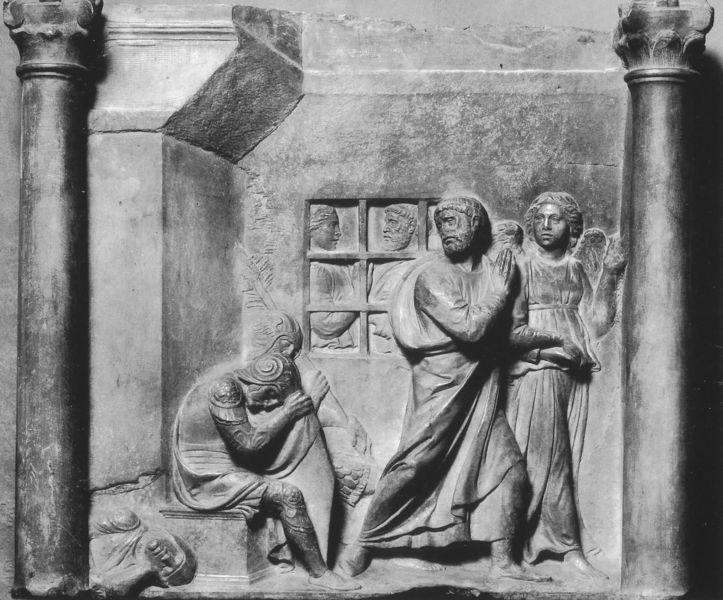
Titel: Befreiung Petri
Künstler: Luca della Robbia
Institution: Florenz, Bargello
Schlagwörter: flügel, hand, kopf, mann, schlaf, menschen, sitzen, fenster, frau, grau, marmor, männer, säule, säulen, zimmer, bart, leiche, stein, tod, tot, toter, wache, gitter, gewand, sitzend, decke, gewänder, personen, engel, relief, bank, angst, knie, flucht, antike, helm, rüstung, gefängnis, antik, leid, toga, griechisch, schlüssel, rucksack, wölbung, ghiberti, debatte